如图是空间几何体的展开图，请问各是什么空间几何体？

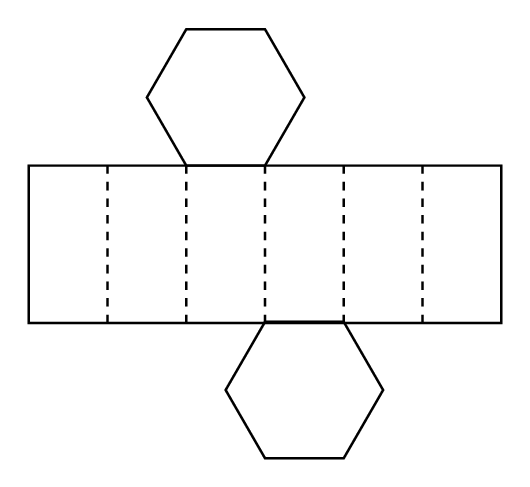
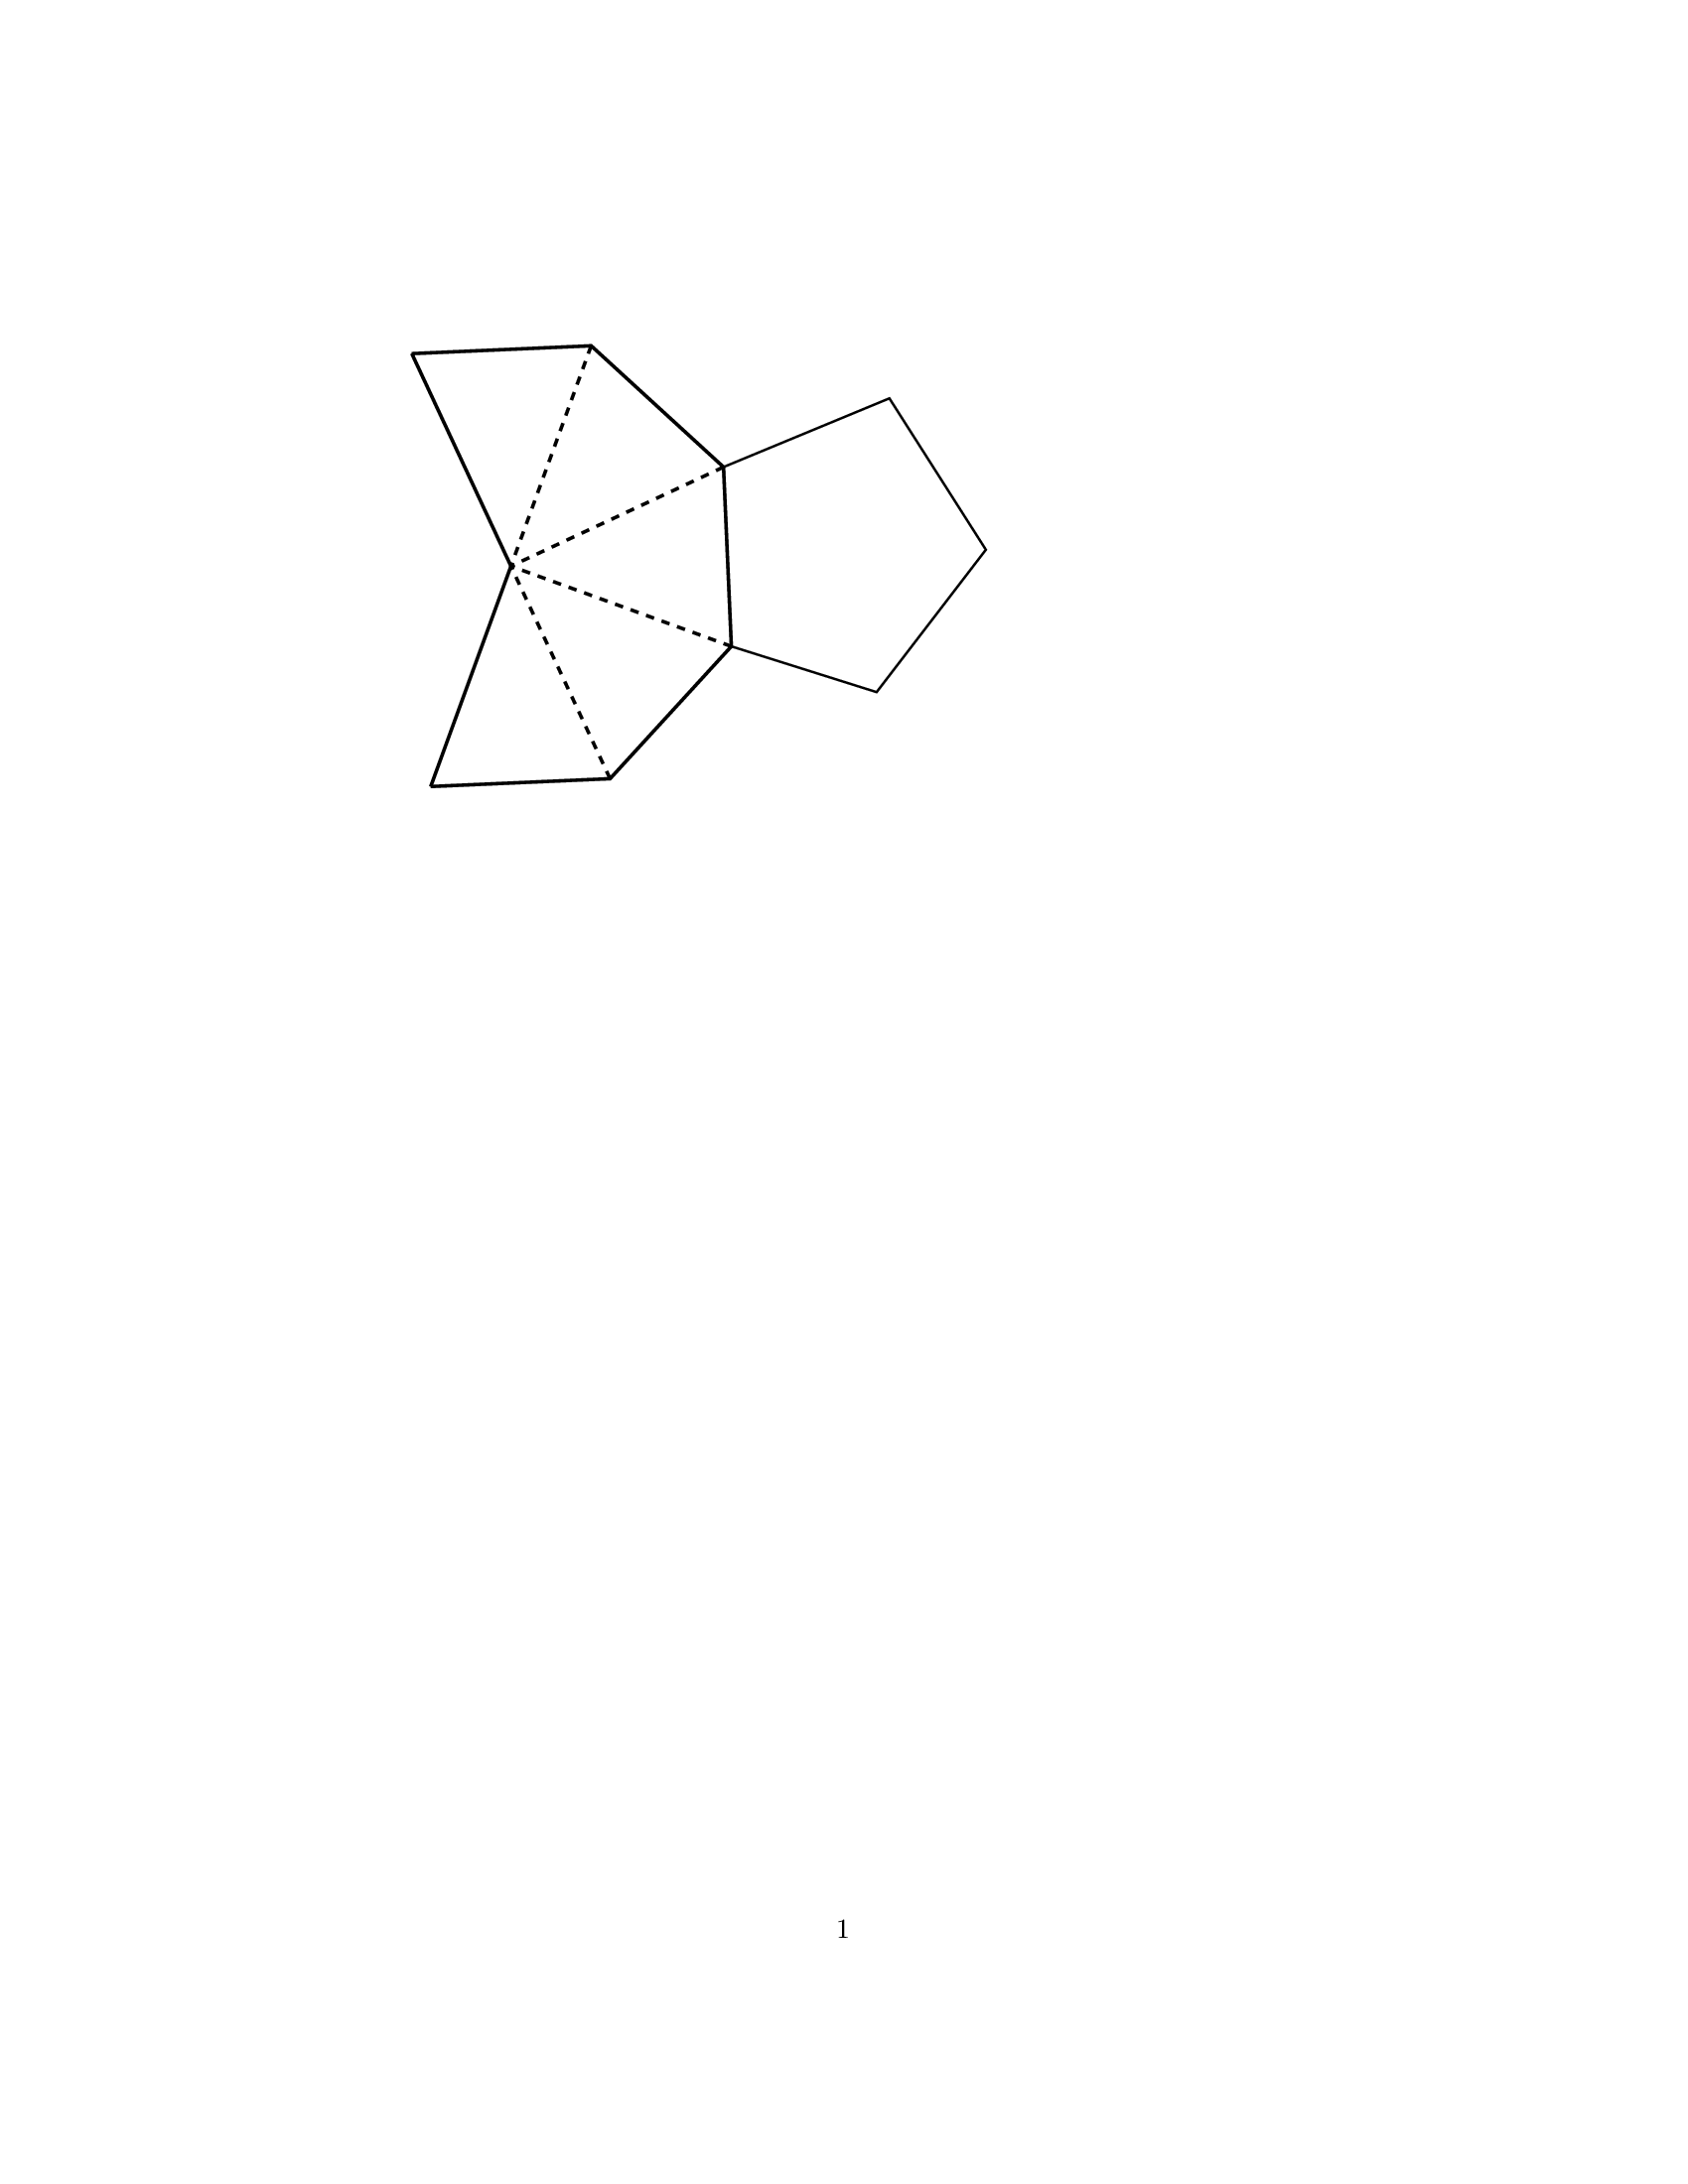
【解答】
\vspace{1em}
\noindent \textbf{【答案】}（1）是正六棱柱；（2）是正五棱锥.

\noindent \textbf{【分析】} 根据棱柱和棱锥的几何特征即可求解.

\noindent \textbf{【详解】} 如图所示.

\noindent （1）是正六棱柱；（2）是正五棱锥.
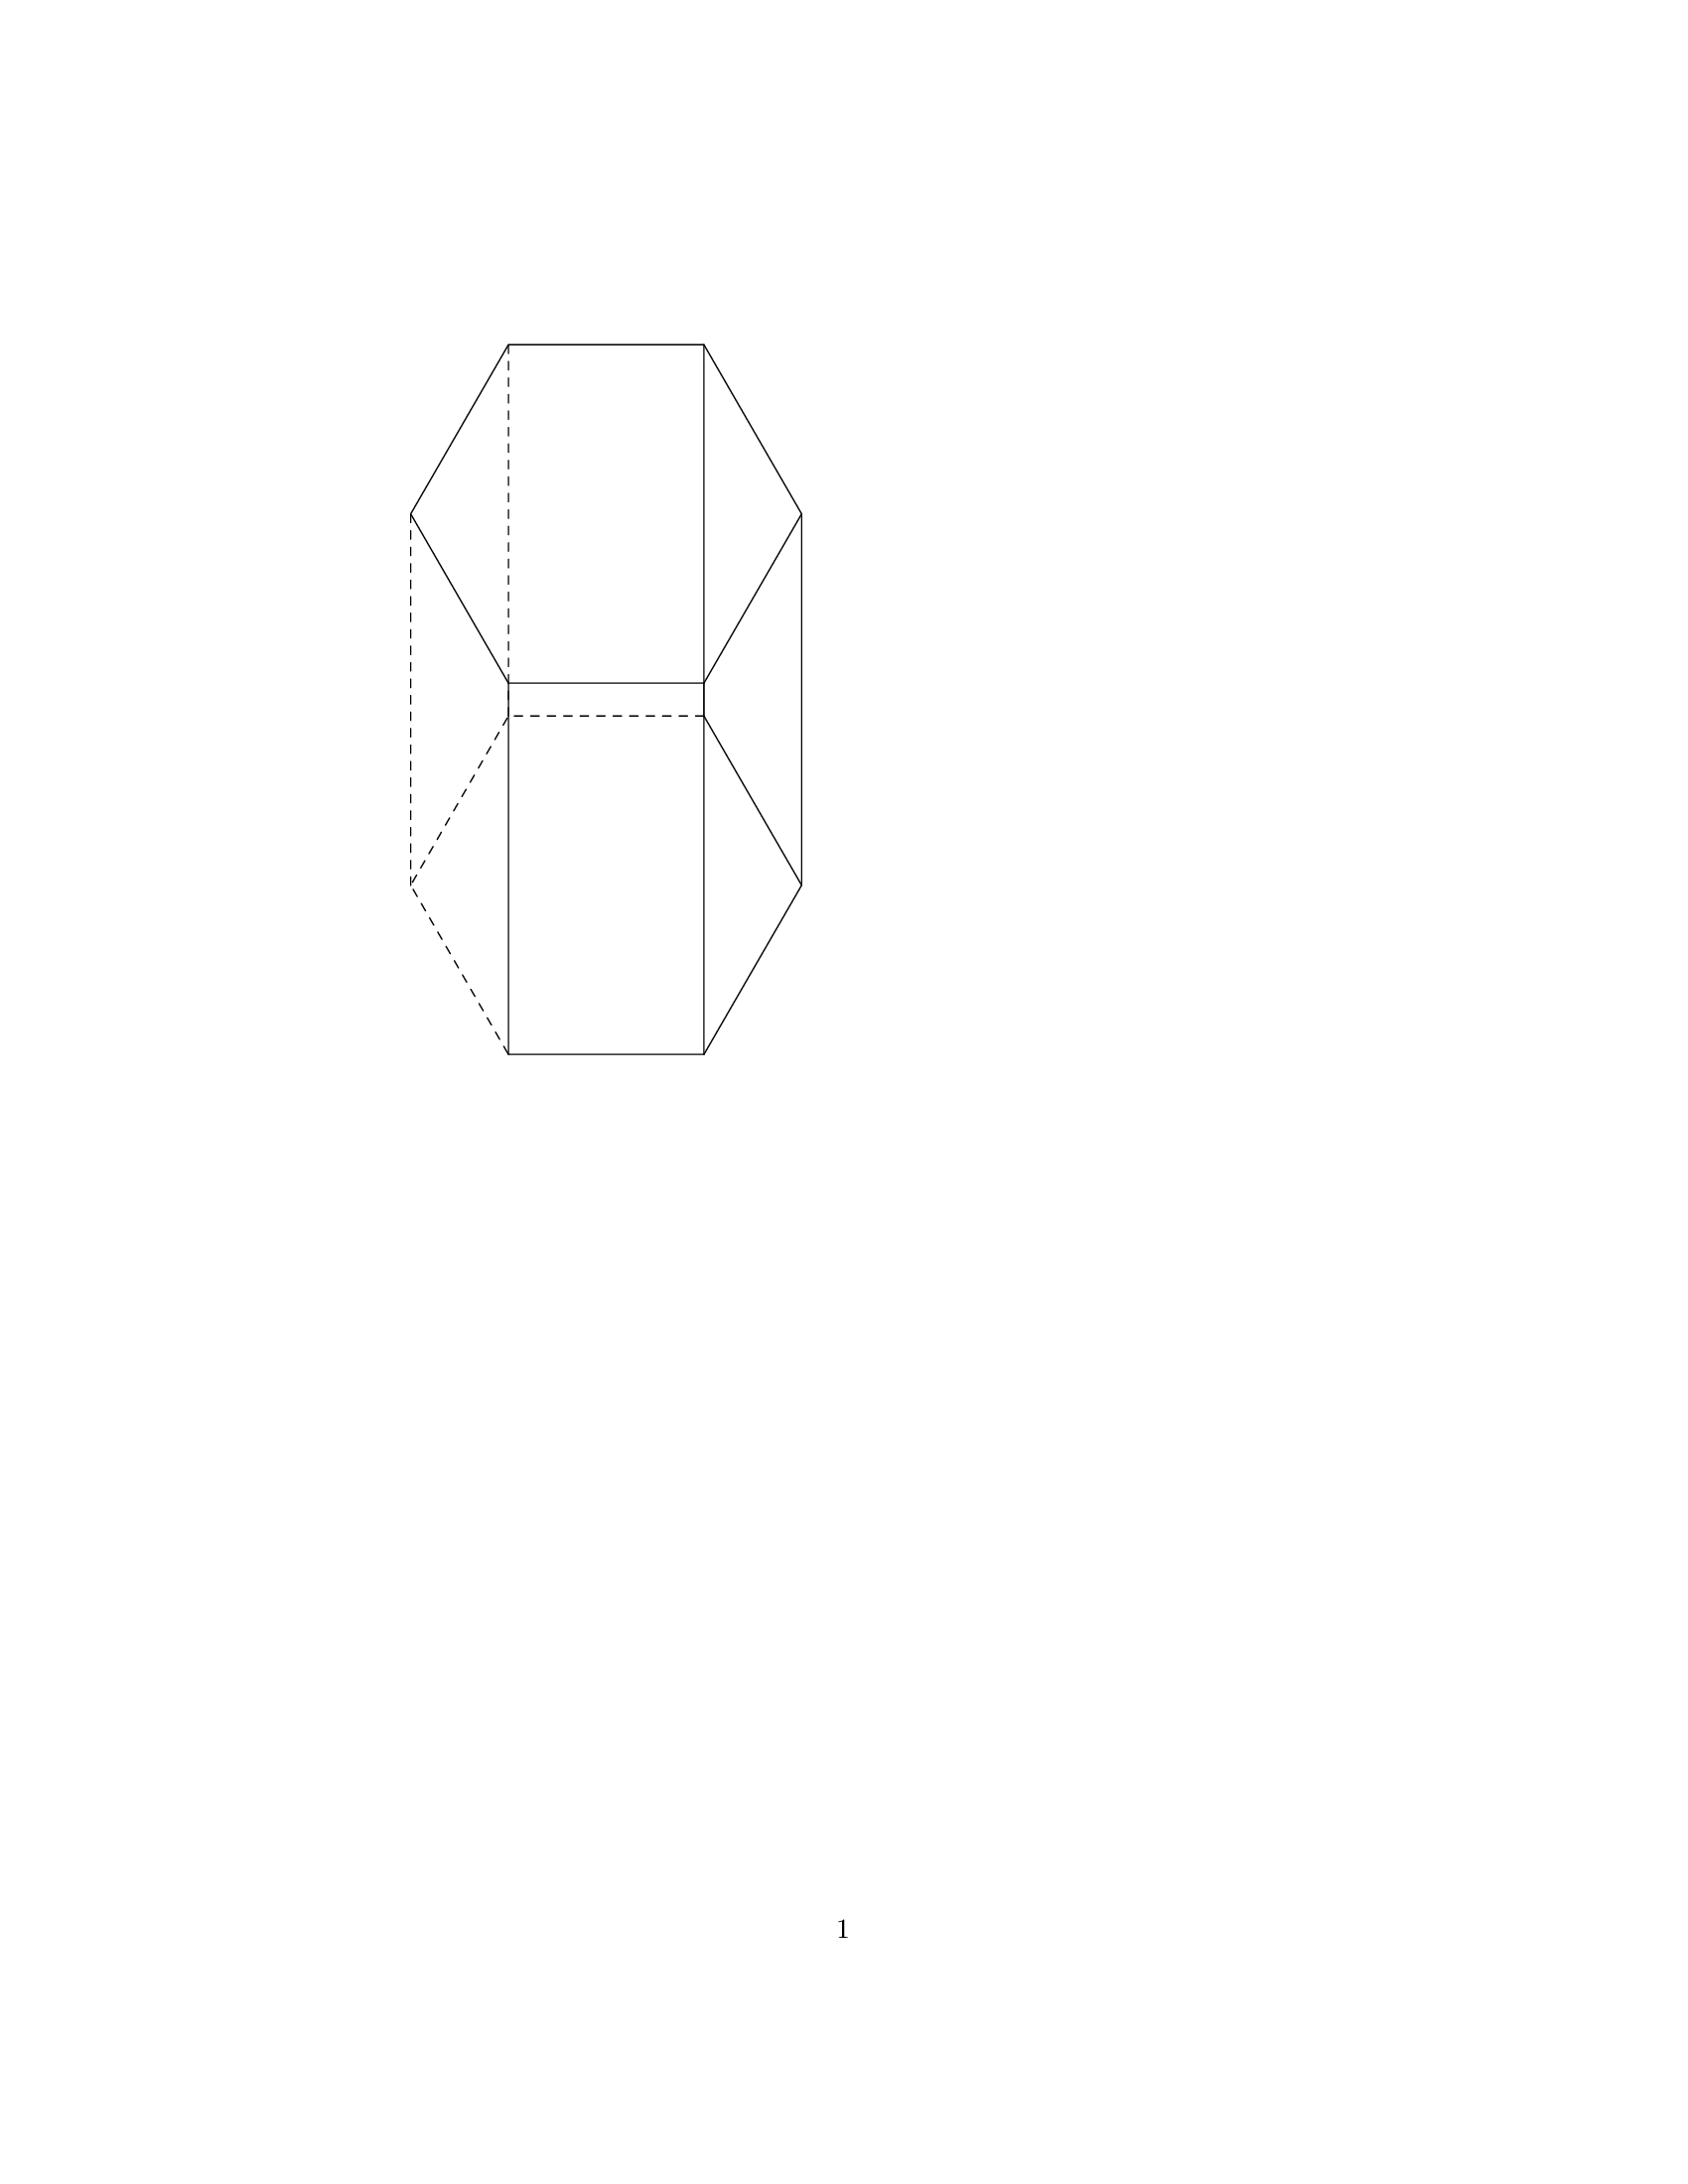
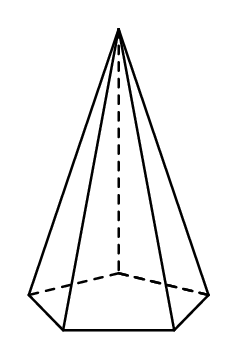